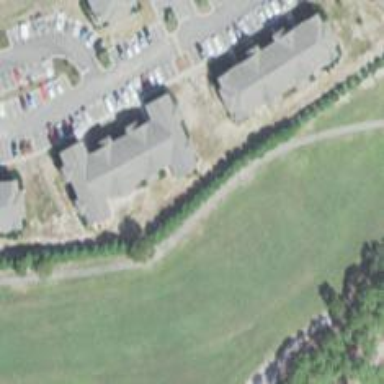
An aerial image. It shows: Path for both roads and golfers.